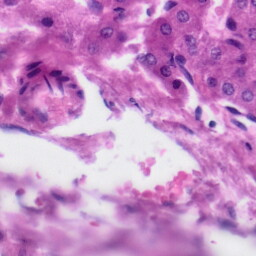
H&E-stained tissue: Liver